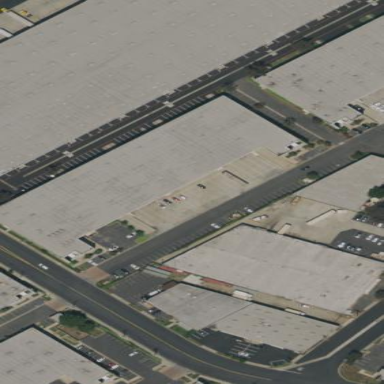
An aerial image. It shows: Industrial building.